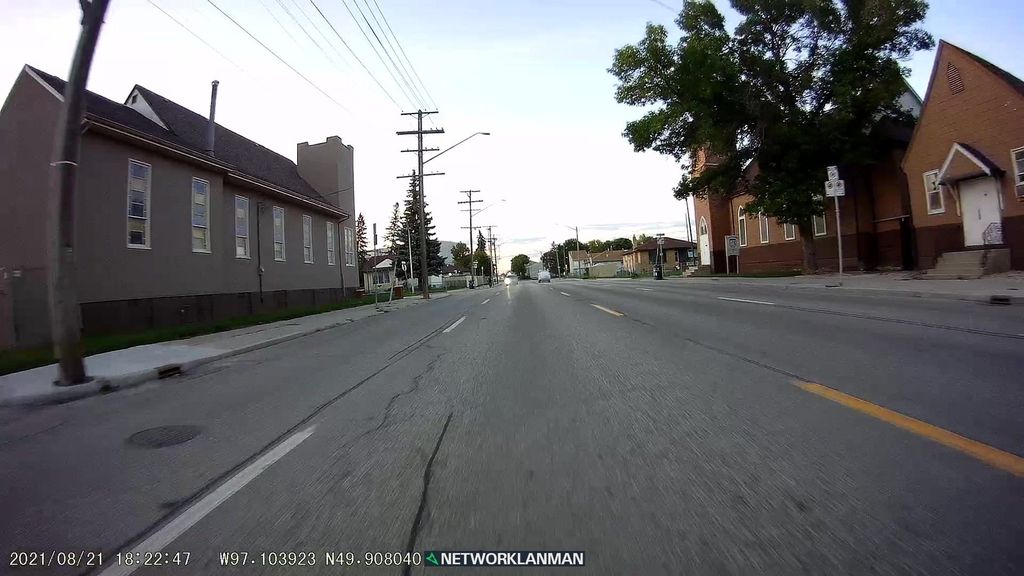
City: winnipeg